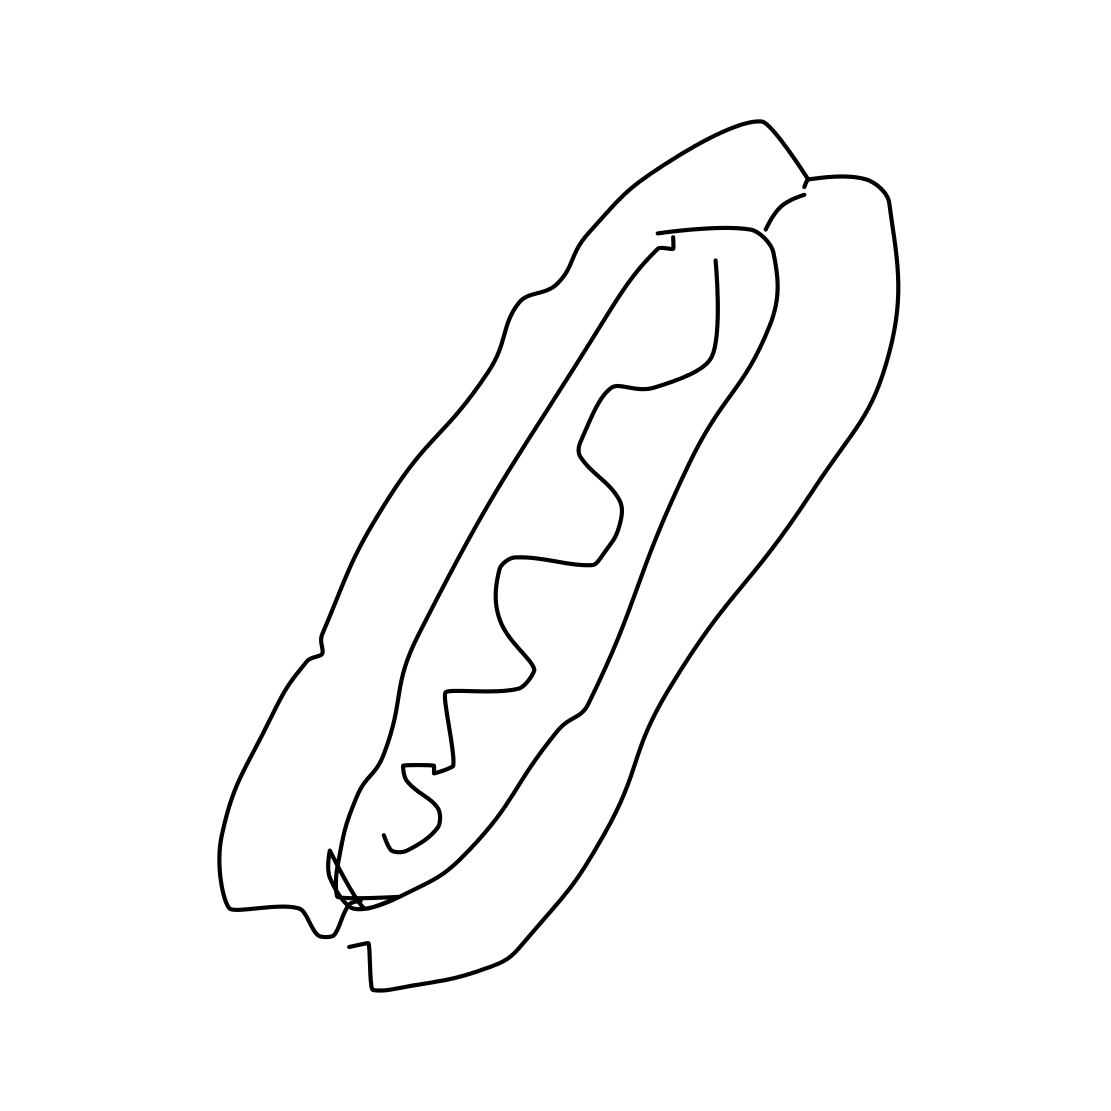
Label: hot-dog